Question: Is it possibble to define different height values in same div to draw a shape like in the image?
For example,
I want to specify height as 10px. where width is "a".
and change the height from 10px to 30px linearly; where width is "b".
and specify the height as 30px; where width is "c".
You can see in the image where is a, b or c.

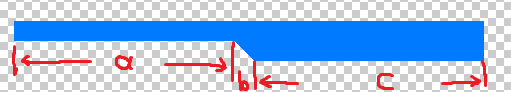
Answer: I think I have done this with using pseudo elements;
here is the fiddle, I hope it will be useful if anyone needed like me:
<URL>
Here are the codes;
HTML:
'''
<div id="a"></div>
'''
CSS:
'''
#a{
position:fixed;
background-color:#099;
left:0px;
top:0px;
width: 200px;
height: 40px;
}
#a:before{
content:"";
position:absolute;
right: 0px;
top: 39px;
height:0px;
width:0px;
border-left: 50px solid transparent;
border-right: 0px solid transparent;
border-top: 50px solid #099;
}
#a:after {
content:"";
position:absolute;
top: -1.7px;
left:200px;
height: 90px;
width: 300px;
background-color:#099;
}
'''